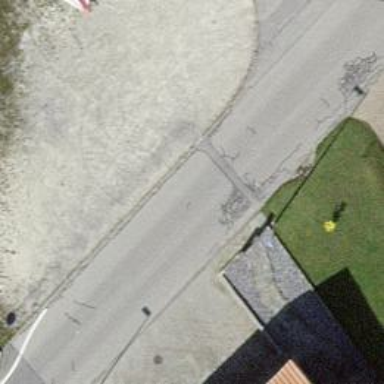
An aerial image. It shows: Bus stop with shelter. It is platform for public transport.